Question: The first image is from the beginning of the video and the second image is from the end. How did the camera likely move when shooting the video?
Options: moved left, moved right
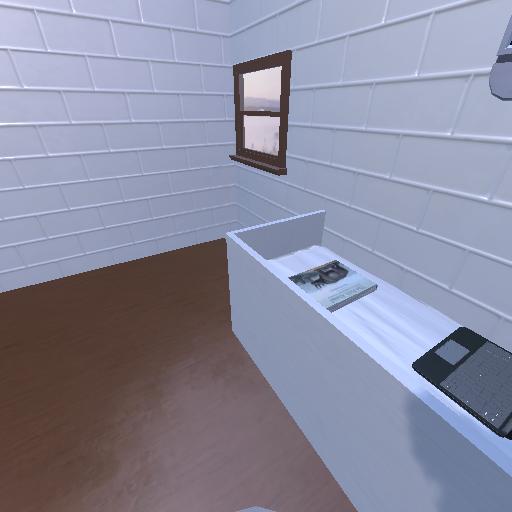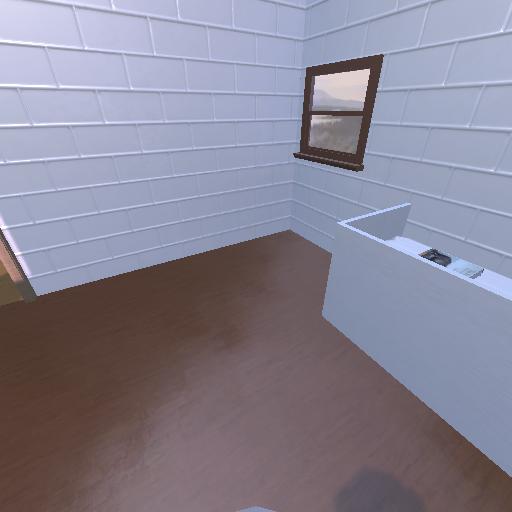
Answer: moved left